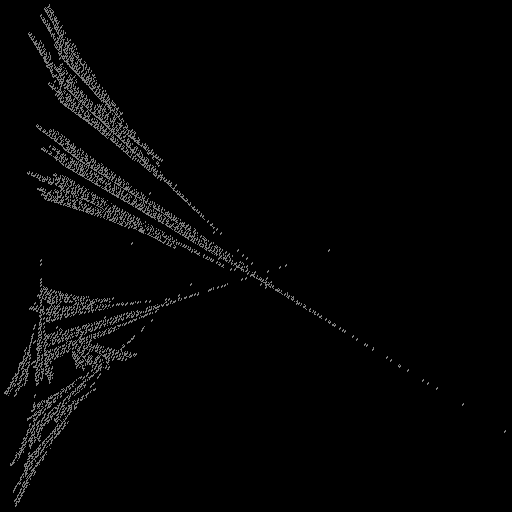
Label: ginkgo